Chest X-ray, AP view. Patient: 54 years old, sex M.
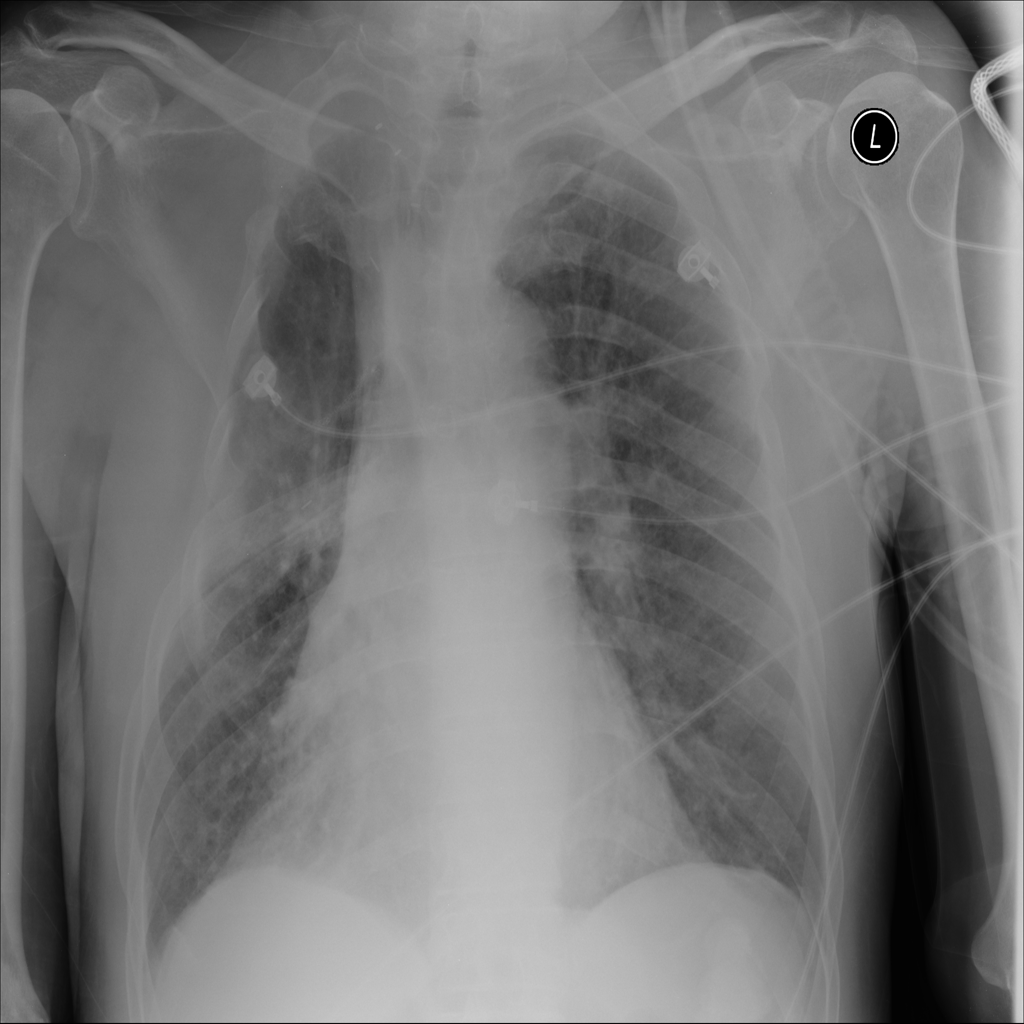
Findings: No Finding